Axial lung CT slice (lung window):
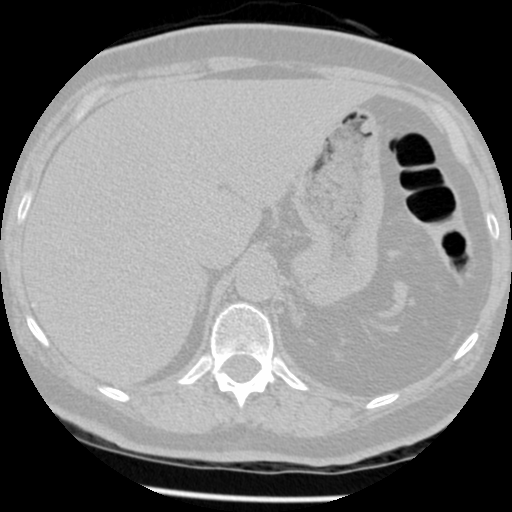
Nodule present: no